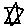
Label: star